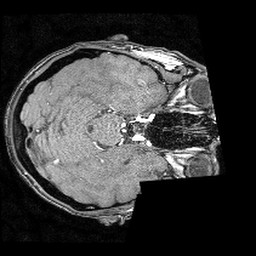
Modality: angio
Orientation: axial
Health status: ill
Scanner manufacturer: philips
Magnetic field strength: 3 T
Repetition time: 0.01835 s
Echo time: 0.003417 s